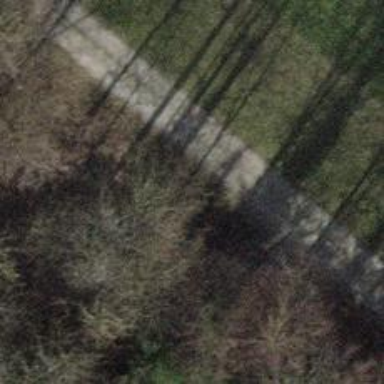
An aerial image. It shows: Bench.